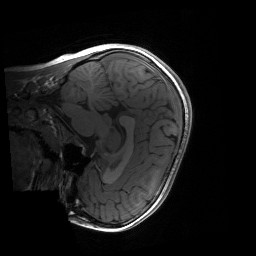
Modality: T1w
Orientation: sagittal
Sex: female
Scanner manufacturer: siemens
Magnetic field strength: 3 T
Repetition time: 1.9 s
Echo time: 0.00243 s